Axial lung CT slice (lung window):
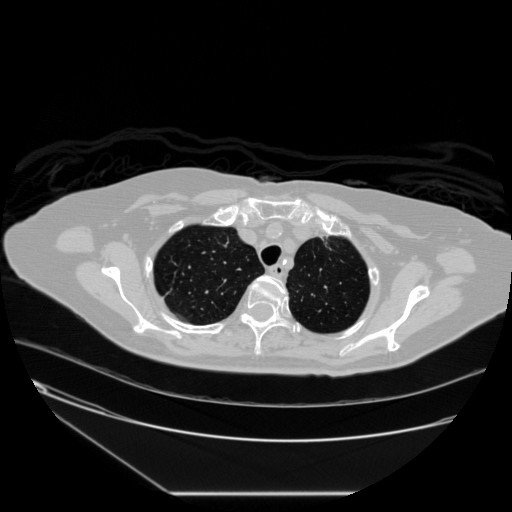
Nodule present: no